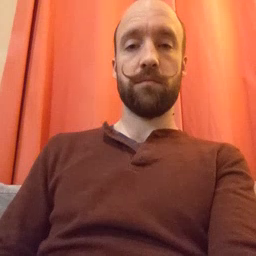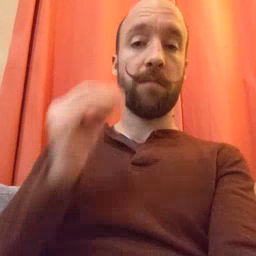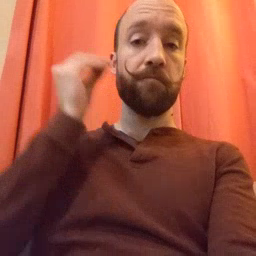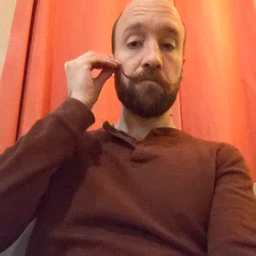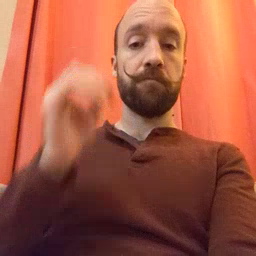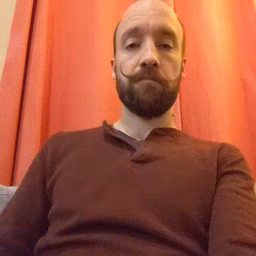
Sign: home